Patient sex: F
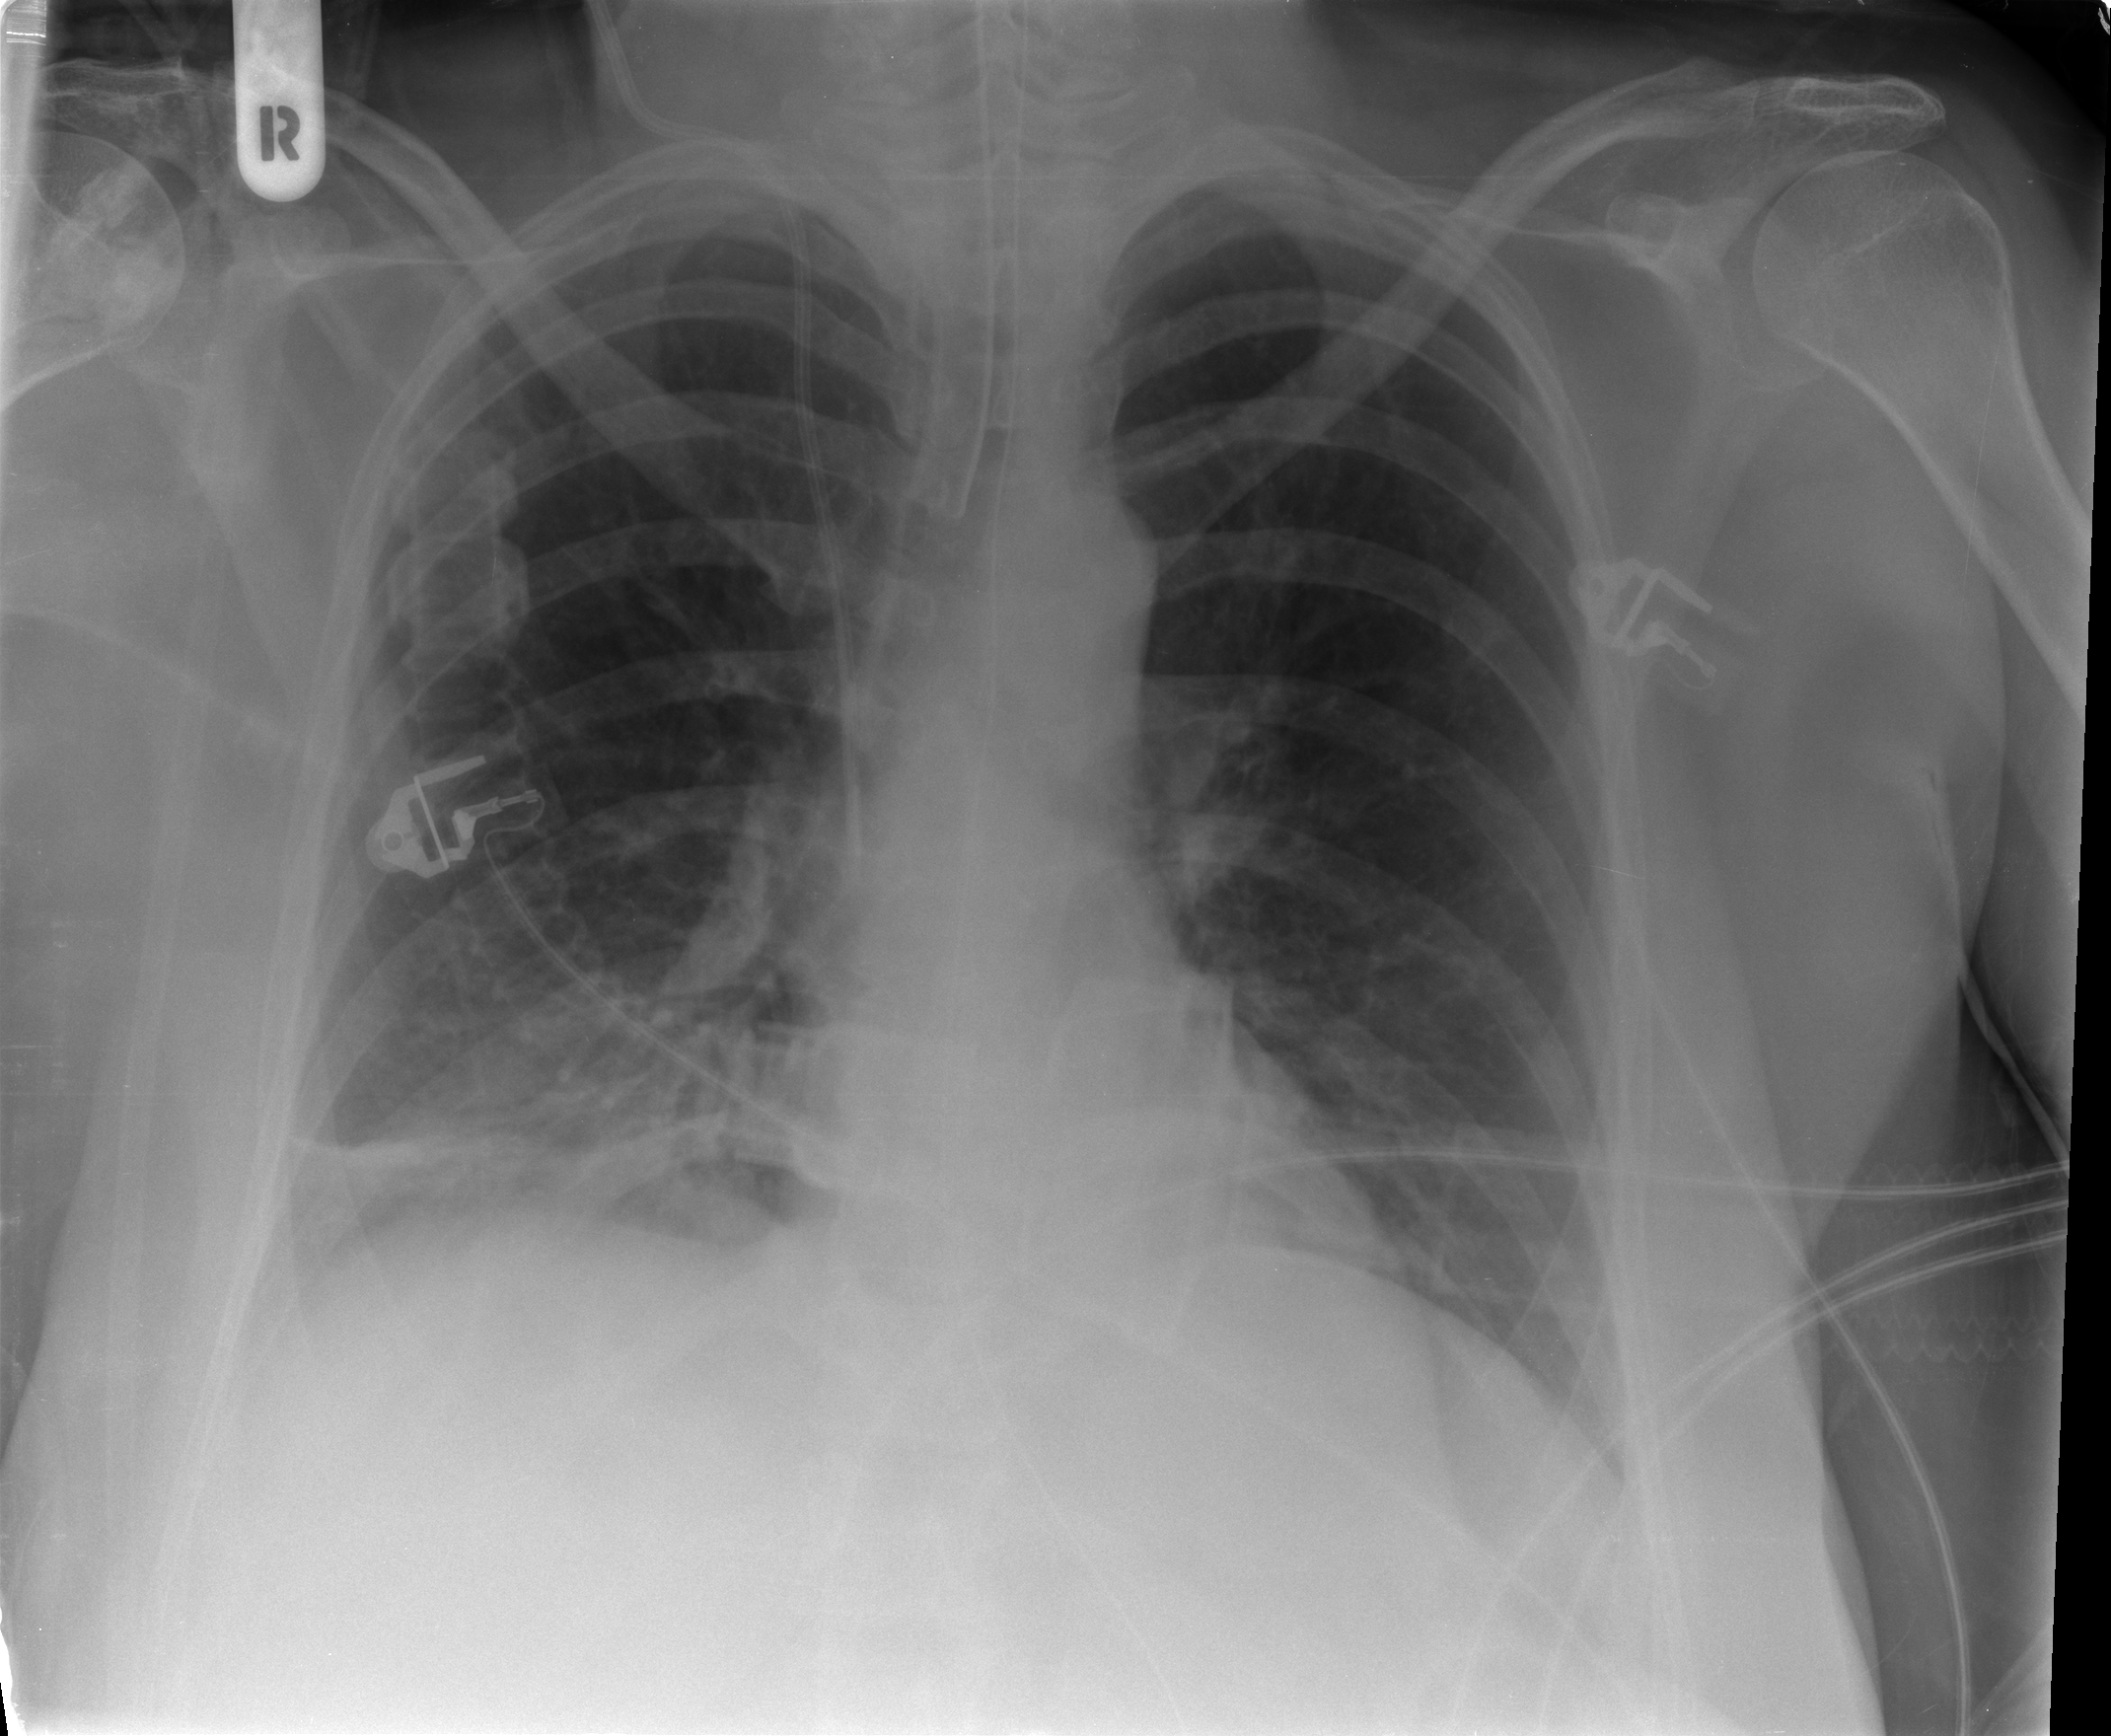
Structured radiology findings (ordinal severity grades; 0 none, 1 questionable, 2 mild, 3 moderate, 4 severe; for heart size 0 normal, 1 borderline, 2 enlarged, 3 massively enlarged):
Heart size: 0
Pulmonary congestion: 0
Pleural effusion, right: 2
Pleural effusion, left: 0
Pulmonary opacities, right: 1
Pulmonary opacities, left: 0
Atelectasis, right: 2
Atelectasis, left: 2